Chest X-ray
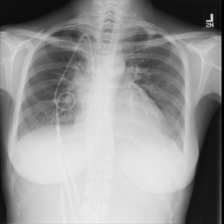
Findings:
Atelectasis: negative
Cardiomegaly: negative
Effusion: negative
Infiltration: positive
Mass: positive
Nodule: negative
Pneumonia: negative
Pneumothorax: negative
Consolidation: positive
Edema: negative
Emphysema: negative
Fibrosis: negative
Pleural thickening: negative
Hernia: negative